Question: I have the following Function App
'''
[FunctionName("SendEmail")]
public static async Task Run([ServiceBusTrigger("%EmailSendMessageQueueName%", AccessRights.Listen, Connection = AzureFunctions.Connection)] EmailMessageDetails messageToSend,
[ServiceBus("%EmailUpdateQueueName%", AccessRights.Send, Connection = AzureFunctions.Connection)]IAsyncCollector<EmailMessageUpdate> messageResponse,
//TraceWriter log,
ILogger log,
CancellationToken token)
{
log.LogInformation($"C# ServiceBus queue trigger function processed message: {messageToSend}");
/* Validate input and initialise Mandrill */
try
{
if (!ValidateMessage(messageToSend, log)) // TODO: finish validation
{
log.LogError("Invalid or Unknown Message Content");
throw new Exception("Invalid message content.");
}
}
catch (Exception ex)
{
log.LogError($"Failed to Validate Message data: {ex.Message} => {ex.ReportAllProperties()}");
throw;
}
DateTime utcTimeToSend;
try
{
var envTag = GetEnvVariable("Environment");
messageToSend.Tags.Add(envTag);
utcTimeToSend = messageToSend.UtcTimeToSend.GetNextUtcSendDateTime();
DateTime utcExpiryDate = messageToSend.UtcTimeToSend.GetUtcExpiryDate();
DateTime now = DateTime.UtcNow;
if (now > utcExpiryDate)
{
log.LogError($"Stopping sending message because it is expired: {utcExpiryDate}");
throw new Exception($"Stopping sending message because it is expired: {utcExpiryDate}");
}
if (utcTimeToSend > now)
{
log.LogError($"Stopping sending message because it is not allowed to be send due to time constraints: next send time: {utcTimeToSend}");
throw new Exception($"Stopping sending message because it is not allowed to be send due to time constraints: next send time: {utcTimeToSend}");
}
}
catch (Exception ex)
{
log.LogError($"Failed to Parse and/or Validate Message Time To Send: {ex.Message} => {ex.ReportAllProperties()}");
throw;
}
/* Submit message to Mandrill */
string errorMessage = null;
IList<MandrillSendMessageResponse> mandrillResult = null;
DateTime timeSubmitted = default(DateTime);
DateTime timeUpdateRecieved = default(DateTime);
try
{
var mandrillApi = new MandrillApi(GetEnvVariable("Mandrill:APIKey"));
var mandrillMessage = new MandrillMessage
{
FromEmail = messageToSend.From,
FromName = messageToSend.FromName,
Subject = messageToSend.Subject,
TrackClicks = messageToSend.Track,
Tags = messageToSend.Tags,
TrackOpens = messageToSend.Track,
};
mandrillMessage.AddTo(messageToSend.To, messageToSend.ToName);
foreach (var passthrough in messageToSend.PassThroughVariables)
{
mandrillMessage.AddGlobalMergeVars(passthrough.Key, passthrough.Value);
}
timeSubmitted = DateTime.UtcNow;
if (String.IsNullOrEmpty(messageToSend.TemplateId))
{
log.LogInformation($"No Message Template");
mandrillMessage.Text = messageToSend.MessageBody;
mandrillResult = await mandrillApi.Messages.SendAsync(mandrillMessage, async: true, sendAtUtc: utcTimeToSend);
}
else
{
log.LogInformation($"Using Message Template: {messageToSend.TemplateId}");
var clock = new Stopwatch();
clock.Start();
mandrillResult = await mandrillApi.Messages.SendTemplateAsync(
mandrillMessage,
messageToSend.TemplateId,
async: true,
sendAtUtc: utcTimeToSend
);
clock.Stop();
log.LogInformation($"Call to mandrill took {clock.Elapsed}");
}
timeUpdateRecieved = DateTime.UtcNow;
}
catch (Exception ex)
{
log.LogError($"Failed to call Mandrill: {ex.Message} => {ex.ReportAllProperties()}");
errorMessage = ex.Message;
}
try
{
MandrillSendMessageResponse theResult = null;
SendMessageStatus status = SendMessageStatus.FailedToSendToProvider;
if (mandrillResult == null || mandrillResult.Count < 1)
{
if (String.IsNullOrEmpty(errorMessage))
{
errorMessage = "Invalid Mandrill result.";
}
}
else
{
theResult = mandrillResult[0];
status = FacMandrillUtils.ConvertToSendMessageStatus(theResult.Status);
}
var response = new EmailMessageUpdate
{
SentEmailInfoId = messageToSend.SentEmailInfoId,
ExternalProviderId = theResult?.Id ?? String.Empty,
Track = messageToSend.Track,
FacDateSentToProvider = timeSubmitted,
FacDateUpdateRecieved = timeUpdateRecieved,
FacErrorMessage = errorMessage,
Status = status,
StatusDetail = theResult?.RejectReason ?? "Error"
};
await messageResponse.AddAsync(response, token).ConfigureAwait(false);
}
catch (Exception ex)
{
log.LogError($"Failed to push message to the update ({AzureFunctions.EmailUpdateQueueName}) queue: {ex.Message} => {ex.ReportAllProperties()}");
throw;
}
}
'''
When I queue up 100 messages, everything runs fine. When I queue up 500+ messages, 499 of them are sent but the last none never is sent. I also start to get the following errors.
> The operation was canceled.
I have Application Insights setup and configured and I have logging running. I am not able to reproduce locally and based on the following End-to-end transaction details from Application Insights, I believe the issue is happening at this point :
'await messageResponse.AddAsync(response, token).ConfigureAwait(false);'
<URL>
'''
{
"logger": {
"categoryFilter": {
"defaultLevel": "Information",
"categoryLevels": {
"Host": "Warning",
"Function": "Information",
"Host.Aggregator": "Information"
}
}
},
"applicationInsights": {
"sampling": {
"isEnabled": true,
"maxTelemetryItemsPerSecond": 5
}
},
"serviceBus": {
"maxConcurrentCalls": 32
}
}
'''
Likely related is this error from Application Insights as well.
[
Has anyone else had this or similar issues?
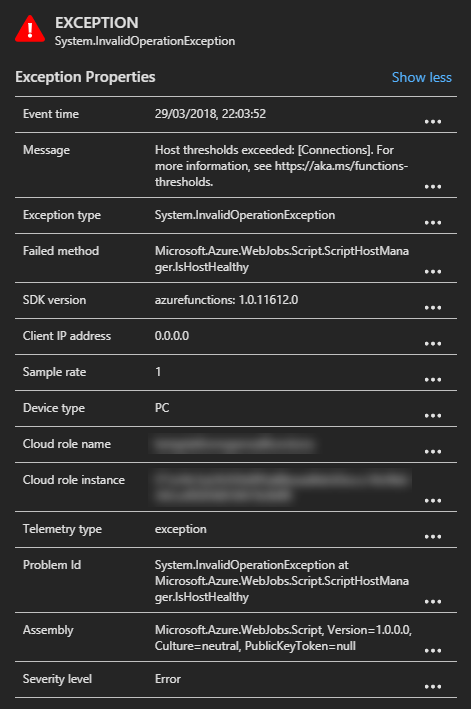
Answer: If you follow the link from exception <URL>, you will see the following limitation:
> Connections : Number of outbound connections (limit is 300). For information on handling connection limits, see Managing Connections.
You are likely to have hit that one.
In each function call you create a new instance of 'MandrillApi'. You haven't mentioned which library you are using, but I suspect it's creating a new connection for each instance of 'MandrillApi'.
I checked <URL> a new 'HttpClient' for each instance:
'''
_httpClient = new HttpClient
{
BaseAddress = new Uri(BaseUrl)
};
'''
<URL> recommends:
> In many cases, this connection limit can be avoided by re-using client instances rather than creating new ones in each function. .NET clients like the HttpClient, DocumentClient, and Azure storage clients can manage connections if you use a single, static client. If those clients are re-instantiated with every function invocation, there is a high probability that the code is leaking connections.
Check the documentation of that library if API client is thread-safe, and reuse it between the function invocations if so.